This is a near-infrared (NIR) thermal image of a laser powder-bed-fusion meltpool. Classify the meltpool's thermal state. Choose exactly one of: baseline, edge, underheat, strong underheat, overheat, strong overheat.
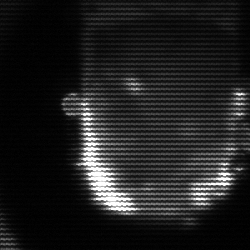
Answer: baseline